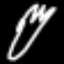
Label: fork